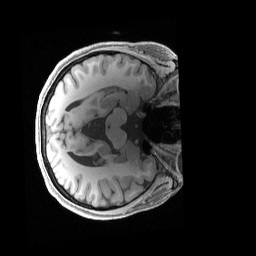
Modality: T1w
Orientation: axial
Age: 33
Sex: female
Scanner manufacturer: siemens
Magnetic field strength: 3 T
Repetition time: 2.4 s
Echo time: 0.00241 s